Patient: sex M, age 69
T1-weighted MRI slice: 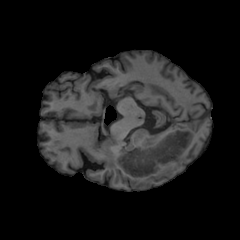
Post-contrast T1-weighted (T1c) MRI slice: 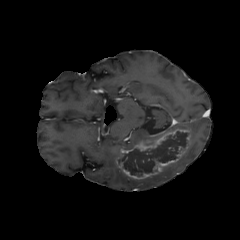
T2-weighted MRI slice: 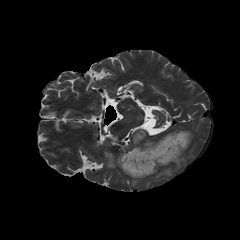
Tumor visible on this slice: yes
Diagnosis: Glioblastoma, IDH-wildtype
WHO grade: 4